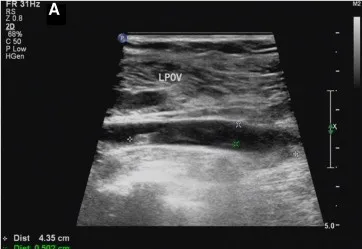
(A,B) Sagittal sonogram and sagittal color Doppler US limb of thrombosis of the left popliteal vein (LPOV).
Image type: radiology (ultrasound)